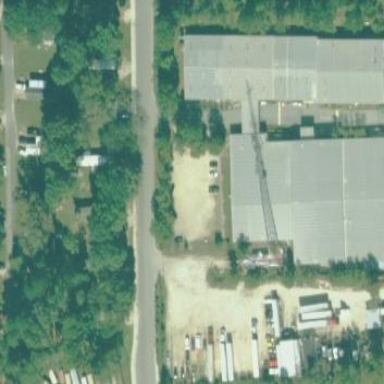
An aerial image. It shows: Commercial building.